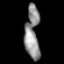
Tissue: prostate
Cell type: Epithelial cells
Senescence score: 0.7222
Nuclear area (px): 739
Mean DAPI intensity: 143.26